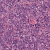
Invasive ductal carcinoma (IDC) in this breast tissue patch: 1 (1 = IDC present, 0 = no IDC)